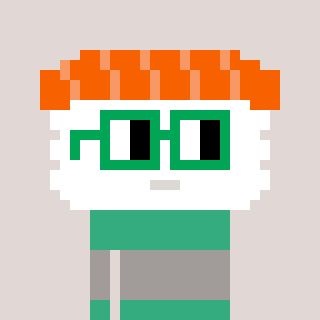
a pixel art character with square green glasses, a nigiri-shaped head and a teal-colored body on a warm background